Question: I wanted to use the ODBC binding for DART <URL> in my app, I'm using ORACLE XE database, but did not get how to set it up, though I read the basic example in the read me :(
Attached a print screen of my ORACLE XE ODB setup, suceed connection, and simple SQL statement,
Appreciate to know the following:
1. Hoe to set-up my ODBC in DART,
2. How to get the same SQL statement executed.
I wrote the below:
'''
void main() {
// Allocate an environment handle.
var hEnv = new SqlHandle();
sqlAllocHandle(SQL_HANDLE_ENV, null, hEnv);
// Set ODBC version to be used.
var version = new SqlPointer()..value = SQL_OV_ODBC3;
sqlSetEnvAttr(hEnv, SQL_ATTR_ODBC_VERSION, version, 0);
// Allocate a connection handle.
var hConn = new SqlHandle();
sqlAllocHandle(SQL_HANDLE_DBC, hEnv, hConn);
// Connect.
sqlConnect(hConn, "XE", SQL_NTS, "SYSTEM", SQL_NTS, "myPasswords", SQL_NTS); // so, I need to change this data only!
// Allocate a statement handle.
var hStmt = new SqlHandle();
sqlAllocHandle(SQL_HANDLE_STMT, hConn, hStmt);
// Prepare a statement.
sqlPrepare(hStmt, "select * from Vendors", SQL_NTS); // I need to print the output of this SQL!!
// Execute and fetch some data.
sqlExecute(hStmt);
sqlFetch(hStmt);
// Free statement handle.
sqlFreeHandle(SQL_HANDLE_STMT, hStmt);
// Disconnect.
sqlDisconnect(hConn);
// Free connection handle.
sqlFreeHandle(SQL_HANDLE_DBC, hConn);
// Free environment handle.
sqlFreeHandle(SQL_HANDLE_ENV, hEnv);
}
'''
thanks

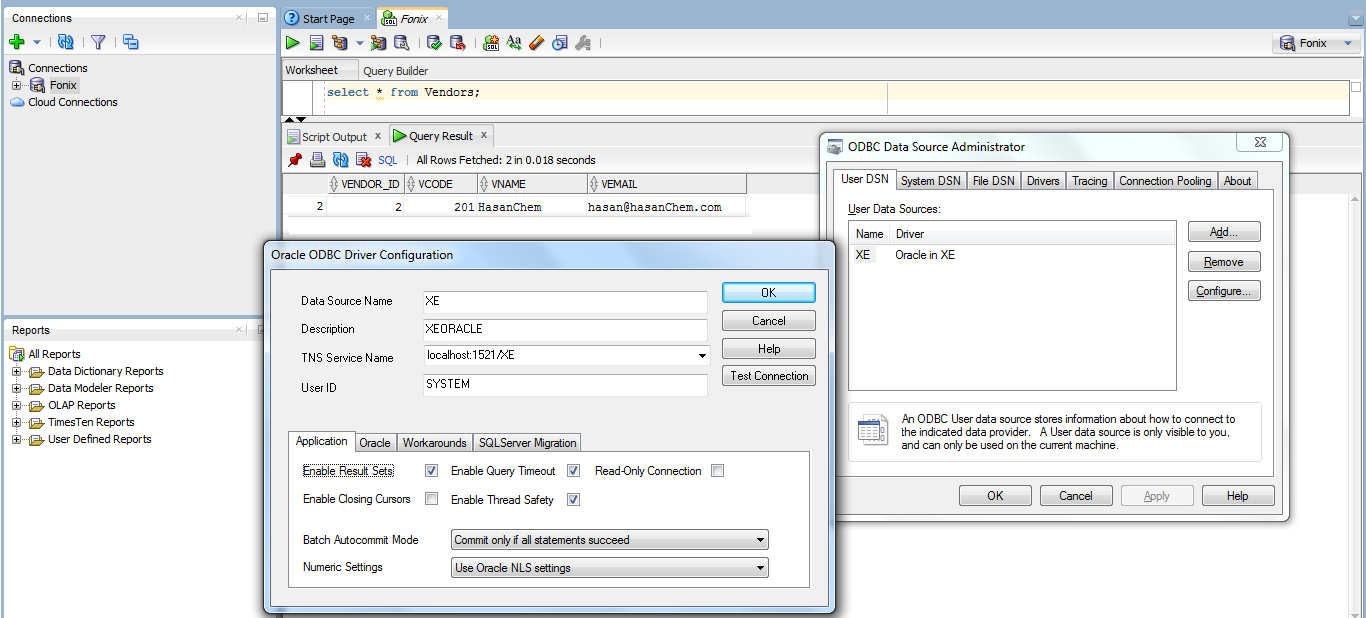
Answer: Thanks for Juan, the pub author.
my mistake was, I'm using Windows x64, and defined my ODBC using std ODBC, did not notice, that this pub is for 32 bit, and I've to define the ODBC using:
> (YOUR WINDOW DIRECTORY)\SysWOW64\odbcad32.exe

the below code worked perfectly
'''
import 'package:odbc/odbc.dart';
void main() {
var hEnv = new SqlHandle();
sqlAllocHandle(SQL_HANDLE_ENV, null, hEnv);
var version = new SqlPointer()..value = SQL_OV_ODBC3;
sqlSetEnvAttr(hEnv, SQL_ATTR_ODBC_VERSION, version, 0);
var hConn = new SqlHandle();
sqlAllocHandle(SQL_HANDLE_DBC, hEnv, hConn);
sqlConnect(hConn, "<DSN>", SQL_NTS, "<USER>", SQL_NTS, "<PASS>", SQL_NTS);
var hStmt = new SqlHandle();
sqlAllocHandle(SQL_HANDLE_STMT, hConn, hStmt);
sqlPrepare(hStmt, "SELECT * FROM vendors", SQL_NTS);
var col1 = new SqlLongBuffer();
var flags1 = new SqlIntBuffer();
sqlBindCol(hStmt, 1, col1.ctype(), col1.address(), 0, flags1.address());
var col2 = new SqlLongBuffer();
var flags2 = new SqlIntBuffer();
sqlBindCol(hStmt, 2, col2.ctype(), col2.address(), 0, flags2.address());
var col3 = new SqlStringBuffer(255);
var flags3 = new SqlIntBuffer();
sqlBindCol(hStmt, 3, col3.ctype(), col3.address(), col3.length(), flags3.address());
var col4 = new SqlStringBuffer(255);
var flags4 = new SqlIntBuffer();
sqlBindCol(hStmt, 4, col4.ctype(), col4.address(), col4.length(), flags4.address());
sqlExecute(hStmt);
while (sqlFetch(hStmt) != SQL_NO_DATA_FOUND) {
print("${col1.peek()} ${col2.peek()} ${col3.peek()} ${col4.peek()} ");
}
sqlFreeHandle(SQL_HANDLE_STMT, hStmt);
sqlDisconnect(hConn);
sqlFreeHandle(SQL_HANDLE_DBC, hConn);
sqlFreeHandle(SQL_HANDLE_ENV, hEnv);
}
'''
Table created:
'''
CREATE TABLE vendors (
vendor_id NUMBER,
vCode NUMBER,
vName VARCHAR(255),
vEmail VARCHAR(255),
PRIMARY KEY (vendor_id));
'''
Input data:
'''
INSERT INTO vendors VALUES(1, 111, 'One', 'one@vendors.com')
INSERT INTO vendors VALUES(2, 222, 'Two', 'two@vendors.com');
INSERT INTO vendors VALUES(3, 33, 'Three', 'three@vendors.com');
'''
Console output:
'''
Observatory listening on http://127.0.0.1:49433
1 111 One one@vendors.com
2 222 Two two@vendors.com
3 33 Three three@vendors.com
'''